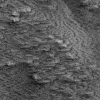
Atmospheric dust classification: not_dusty